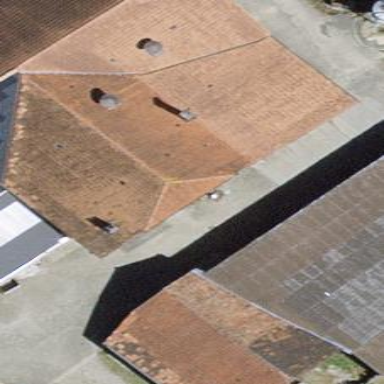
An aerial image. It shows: Garage.